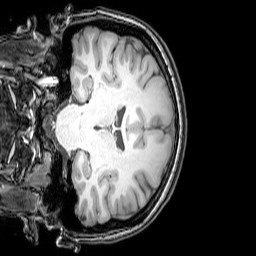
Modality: T1w
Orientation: coronal
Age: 24
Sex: female
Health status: healthy
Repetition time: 0.081 s
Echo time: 0.037 s